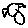
Label: bird